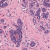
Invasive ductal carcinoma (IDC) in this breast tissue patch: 0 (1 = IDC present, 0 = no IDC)